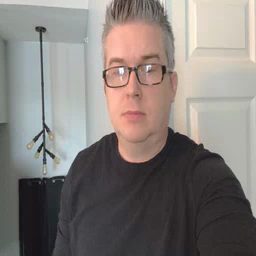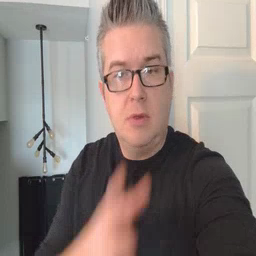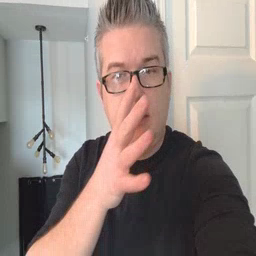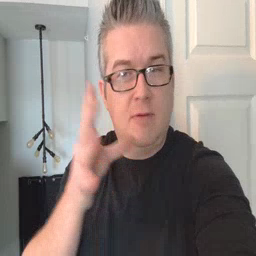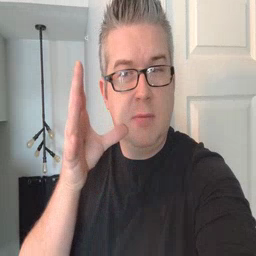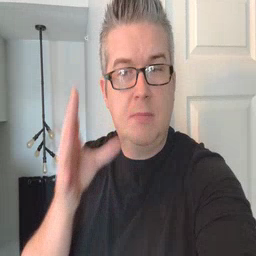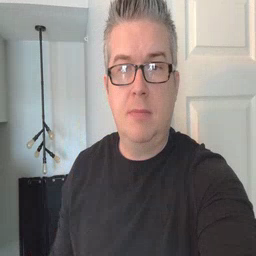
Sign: farm